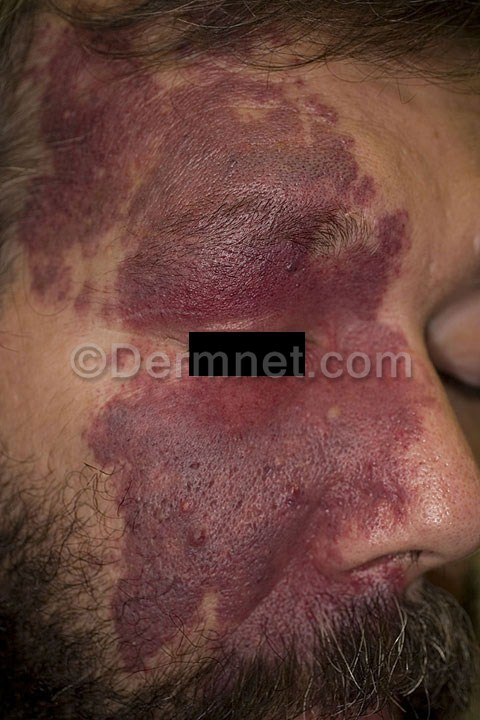
Disease: Vascular Tumors